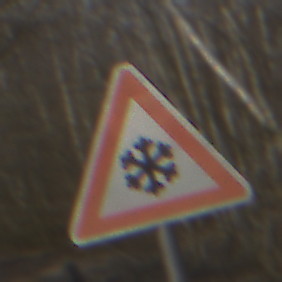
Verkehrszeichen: SchneeOderEisglaette
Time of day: MorningAfternoon
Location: Outdoor (Nature)
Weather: Clear
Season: Winter
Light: Natural